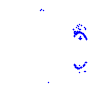
Particle: proton